Question:
How can I create a table like the above example in HTML and CSS.
I've tried the following:
'''
<table>
<tr>
<td style="width:50%">TEXT</td>
<td style="width:50%">TEXT</td>
</tr>
<tr>
<td style="width:100%">TEXT</td>
</tr>
'''
but it won't work. Can anyone help?
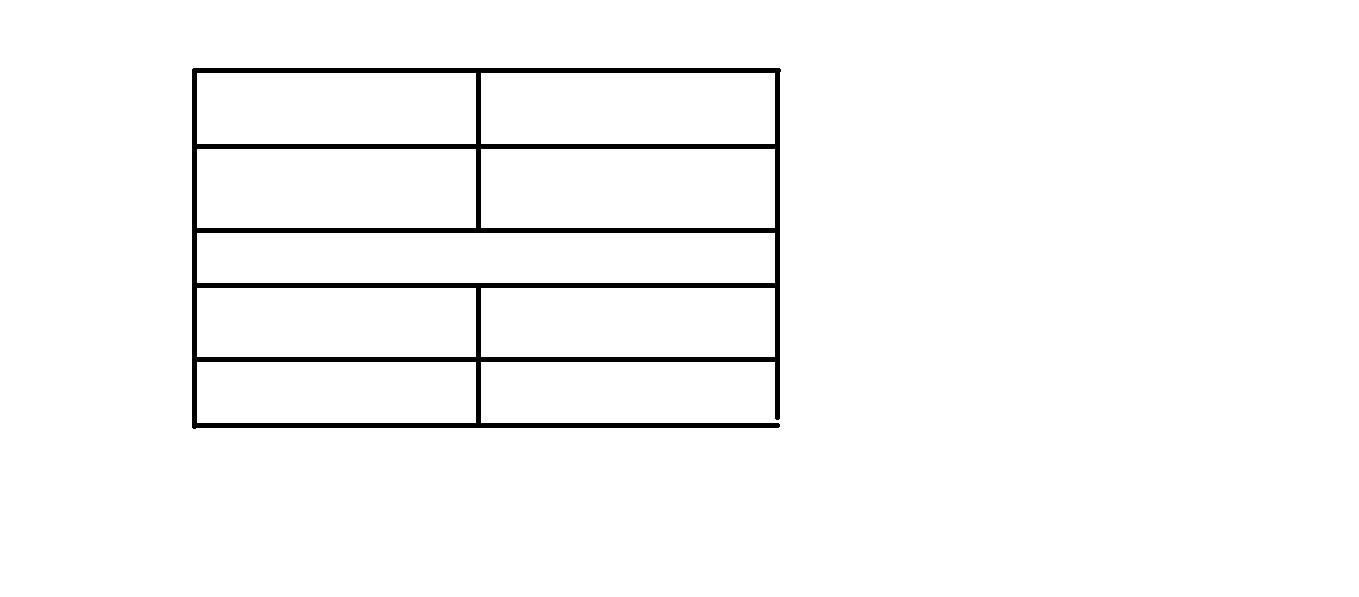
Answer: You should use 'colspan' for your second row. Like this :
'''
<table>
<tr>
<td style="width:50%">TEXT</td>
<td style="width:50%">TEXT</td>
</tr>
<tr>
<td colspan="2" style="width:100%">TEXT</td>
</tr>
...
</table>
'''
For learn -> <URL>